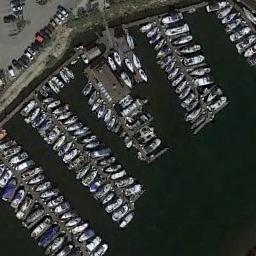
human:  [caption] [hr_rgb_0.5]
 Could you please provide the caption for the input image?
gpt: There are many ships in the harbor .

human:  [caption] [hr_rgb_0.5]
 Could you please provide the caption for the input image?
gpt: There are more ships in the middle of the harbor .

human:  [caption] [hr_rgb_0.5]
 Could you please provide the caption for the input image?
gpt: There are many ships neatly arranged on the sea side, And there is a parking lot and a lawn on the seaport .

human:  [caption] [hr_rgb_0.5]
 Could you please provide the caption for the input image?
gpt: The harbor has lots of neatly docked boats and a parking lot is next to the harbor .

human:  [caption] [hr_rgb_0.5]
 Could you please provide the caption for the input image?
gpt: There are many ships docked neatly at the harbor .